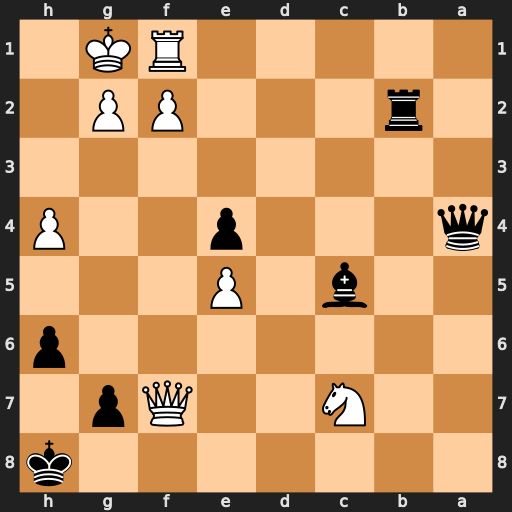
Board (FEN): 7k/2N2Qp1/7p/2b1P3/q3p2P/8/1r3PP1/5RK1
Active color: b
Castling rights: -
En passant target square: -
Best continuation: e3 Qe8+ Qxe8